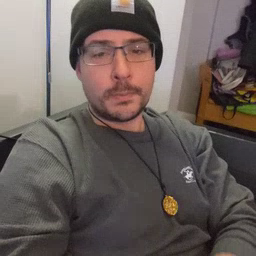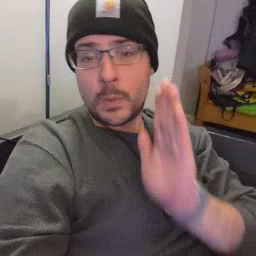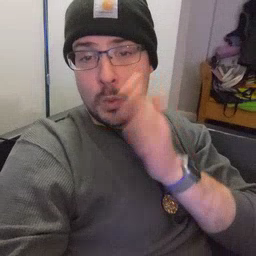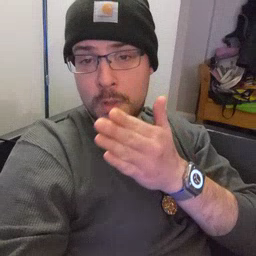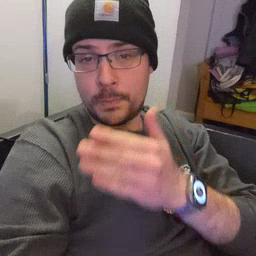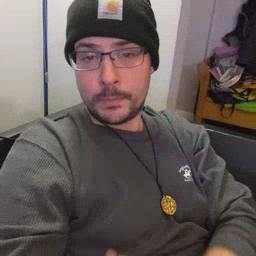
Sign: will